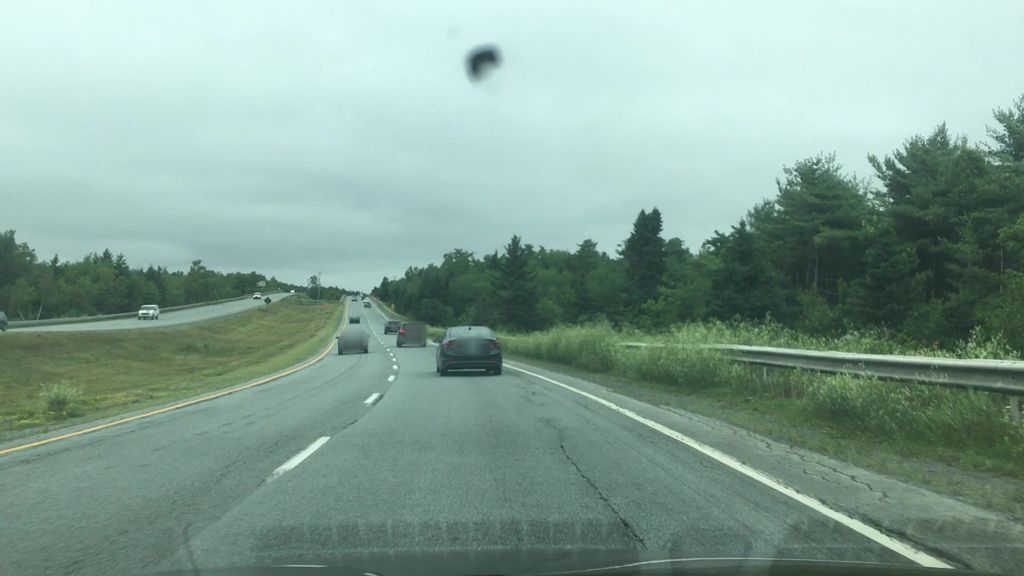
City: halifax